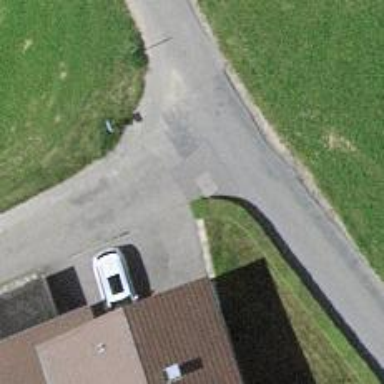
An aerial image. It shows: Residential road with asphalt surface.